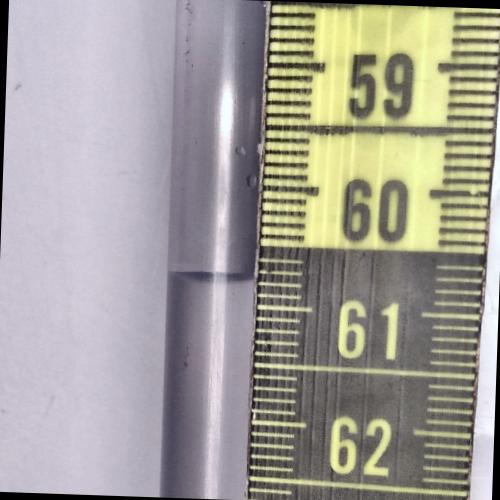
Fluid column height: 60.8 cm